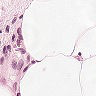
Metastatic tissue present: no